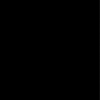
Label: not_dusty